Interaction volume radius: 5 \u00c5
Interaction volume height: 15 \u00c5
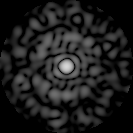
Disorder parameter: 0.8841